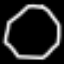
Label: octagon